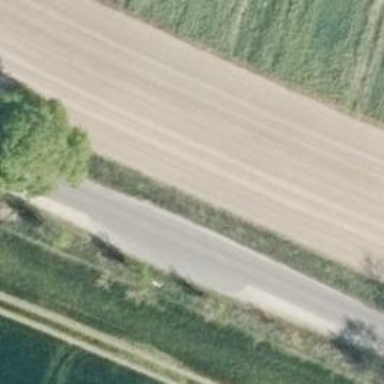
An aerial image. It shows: Passing place on the road.